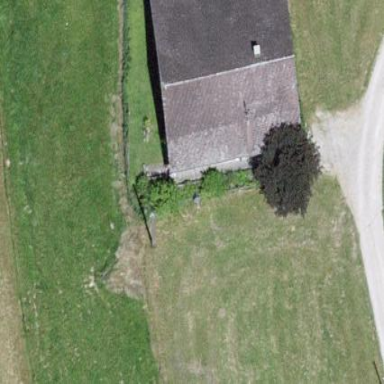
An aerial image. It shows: Farm building.